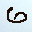
Label: 6